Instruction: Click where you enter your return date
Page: home
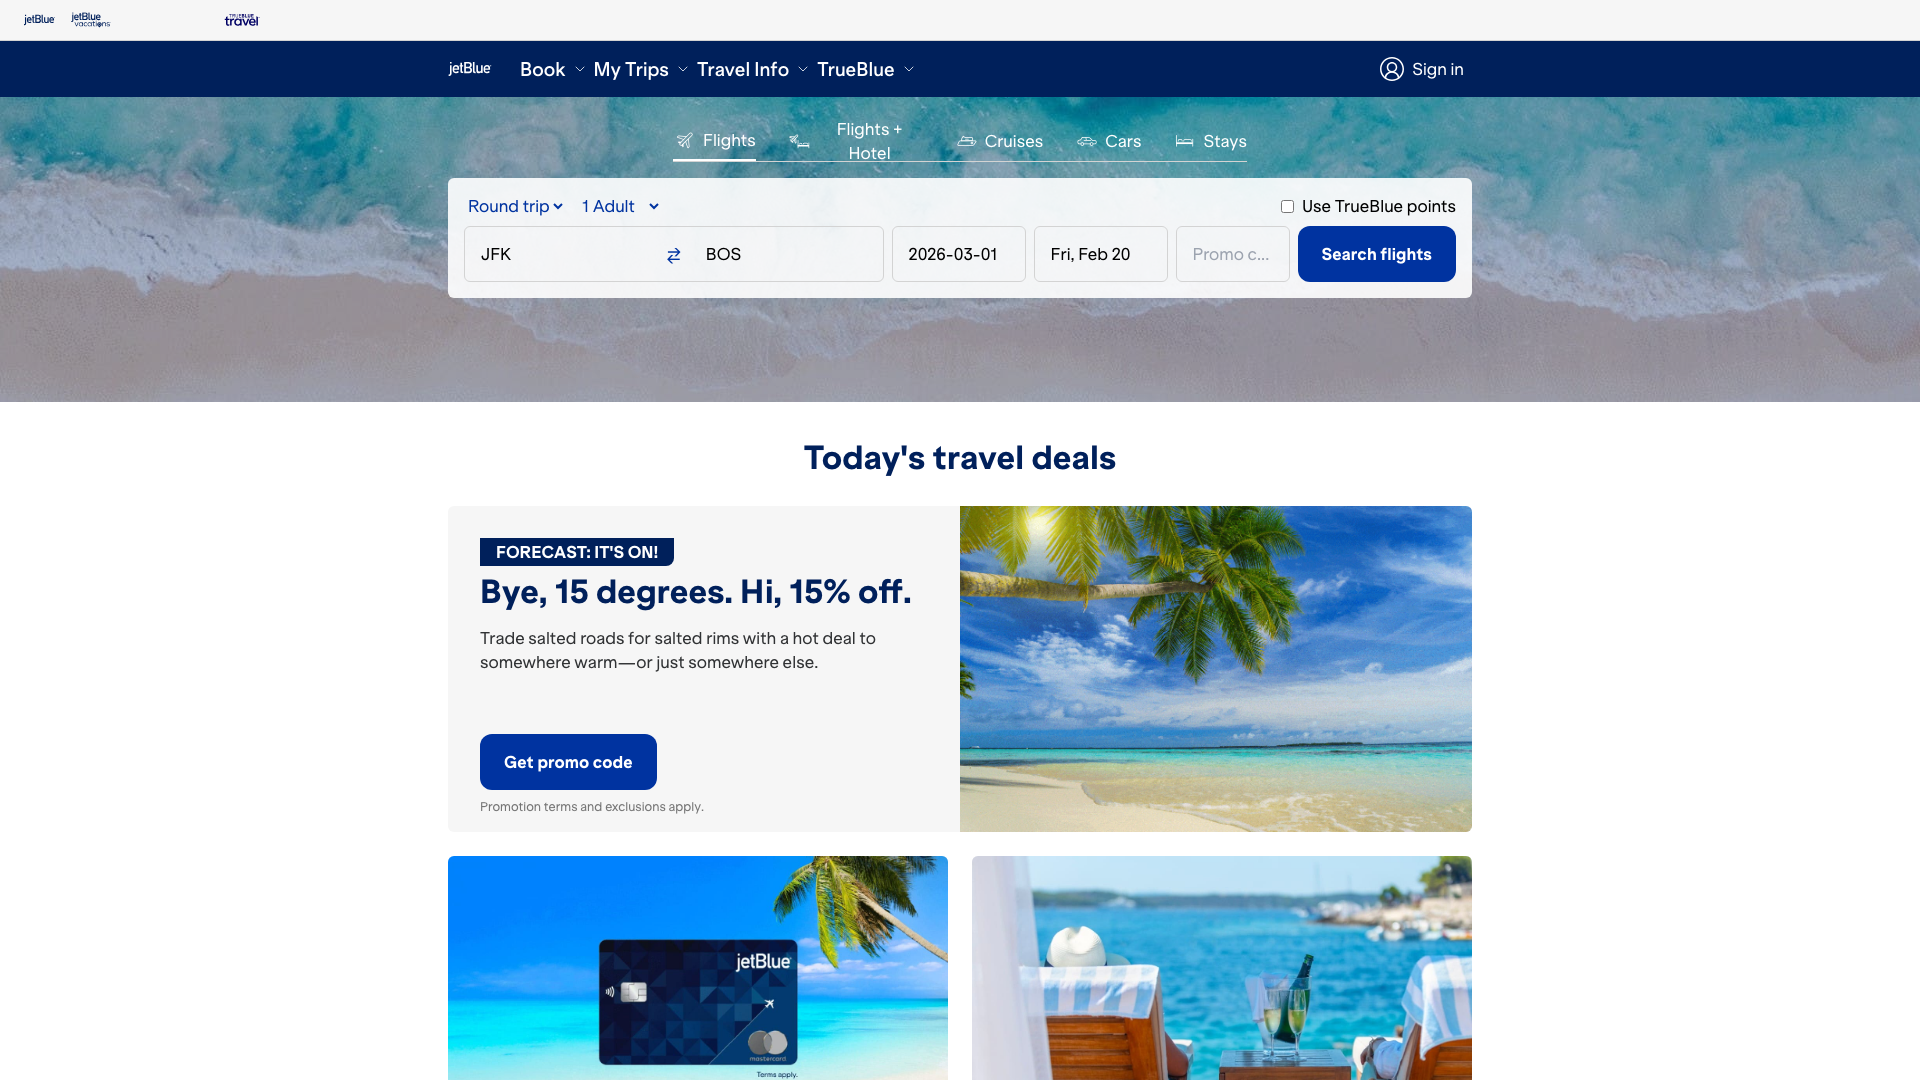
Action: click